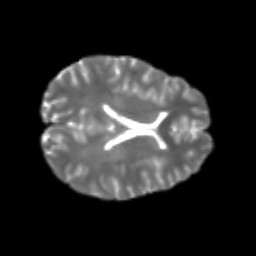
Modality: T2w
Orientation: axial
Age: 22
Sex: male
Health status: healthy
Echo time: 0.074 s